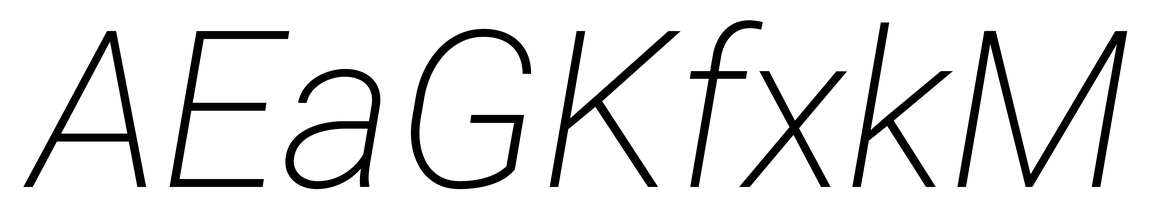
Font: Roboto-Italic_ExtraLight_Italic